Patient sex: M
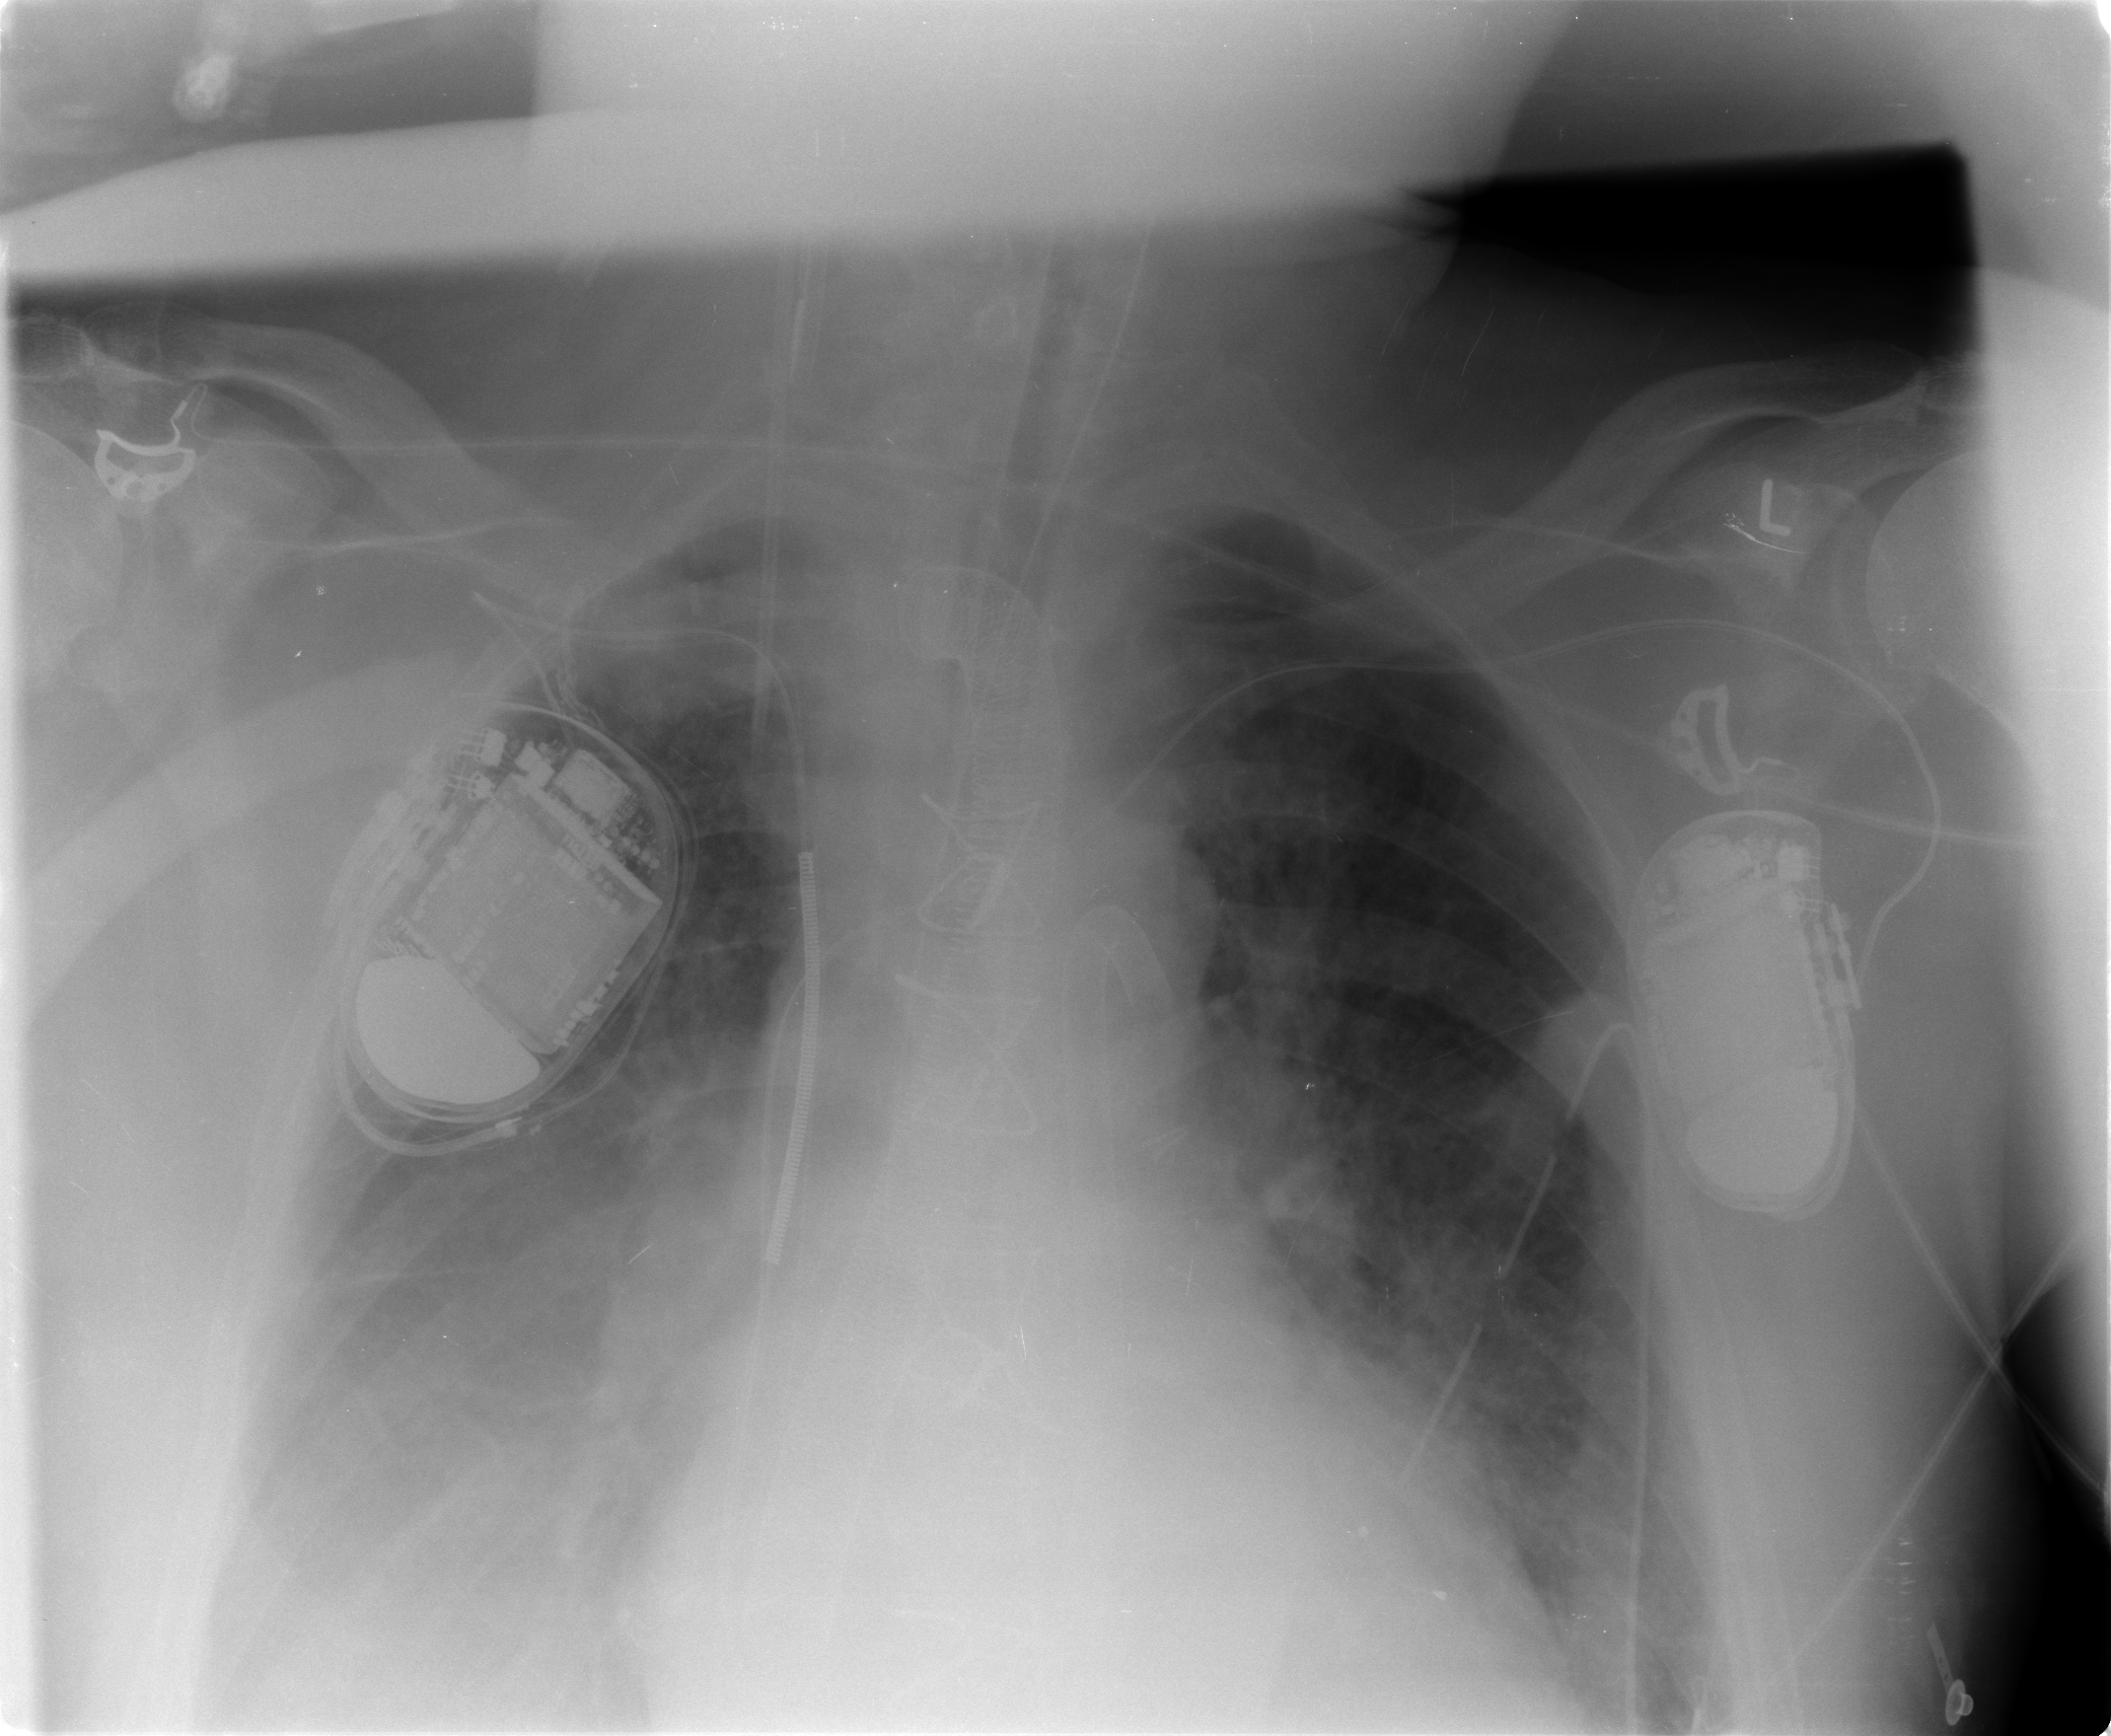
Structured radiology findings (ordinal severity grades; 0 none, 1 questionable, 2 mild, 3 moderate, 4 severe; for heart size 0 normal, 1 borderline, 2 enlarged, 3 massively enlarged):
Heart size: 2
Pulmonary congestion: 3
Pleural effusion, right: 3
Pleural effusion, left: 0
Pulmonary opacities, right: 2
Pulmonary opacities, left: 2
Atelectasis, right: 2
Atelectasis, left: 2